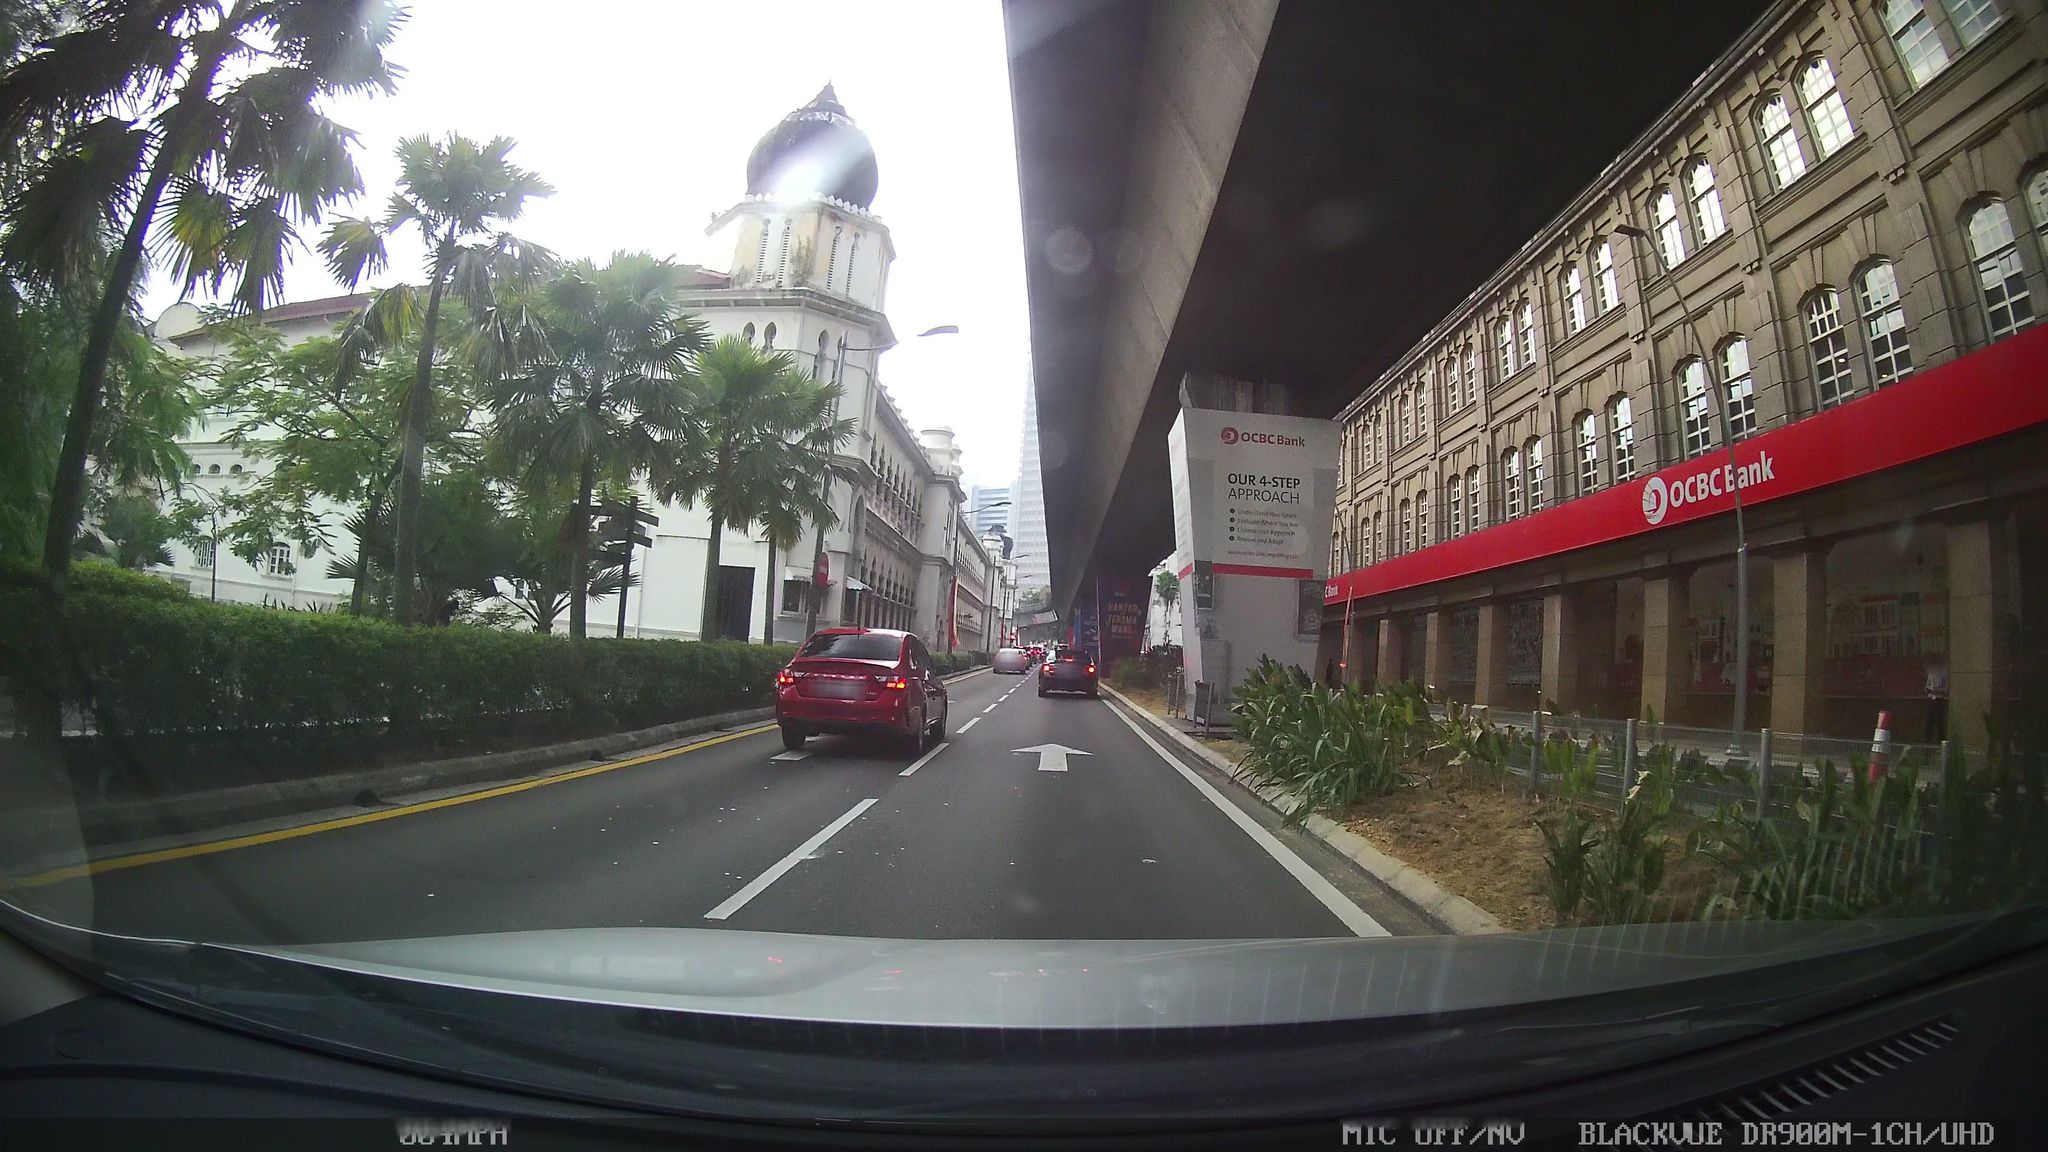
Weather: clear
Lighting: day
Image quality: good
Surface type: driving surface
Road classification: steps, corridor
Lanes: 2
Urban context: urban centre
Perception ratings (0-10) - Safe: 4.25, Lively: 7.81, Beautiful: 4.24, Boring: 3.5, Depressing: 2.51, Wealthy: 6.62